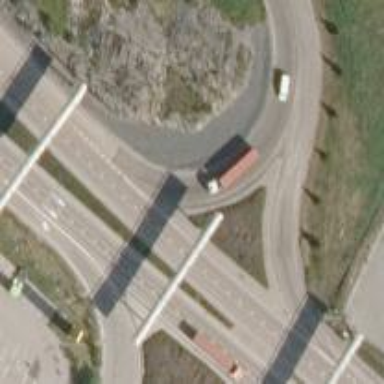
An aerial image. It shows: Asphalt trunk link road.